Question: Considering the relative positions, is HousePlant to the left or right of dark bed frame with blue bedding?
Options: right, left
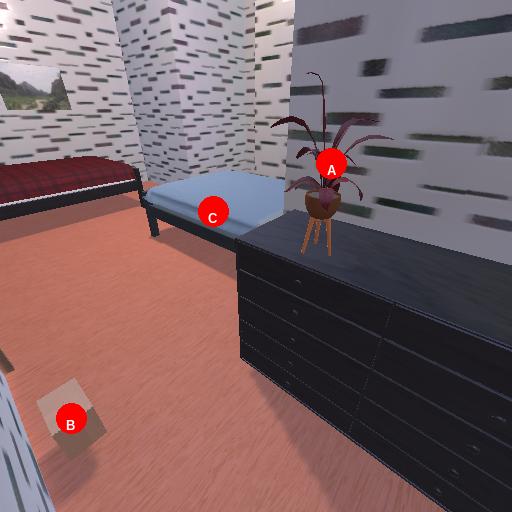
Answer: right